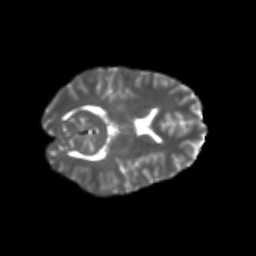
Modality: T2w
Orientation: axial
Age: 25
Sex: female
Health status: healthy
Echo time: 0.074 s